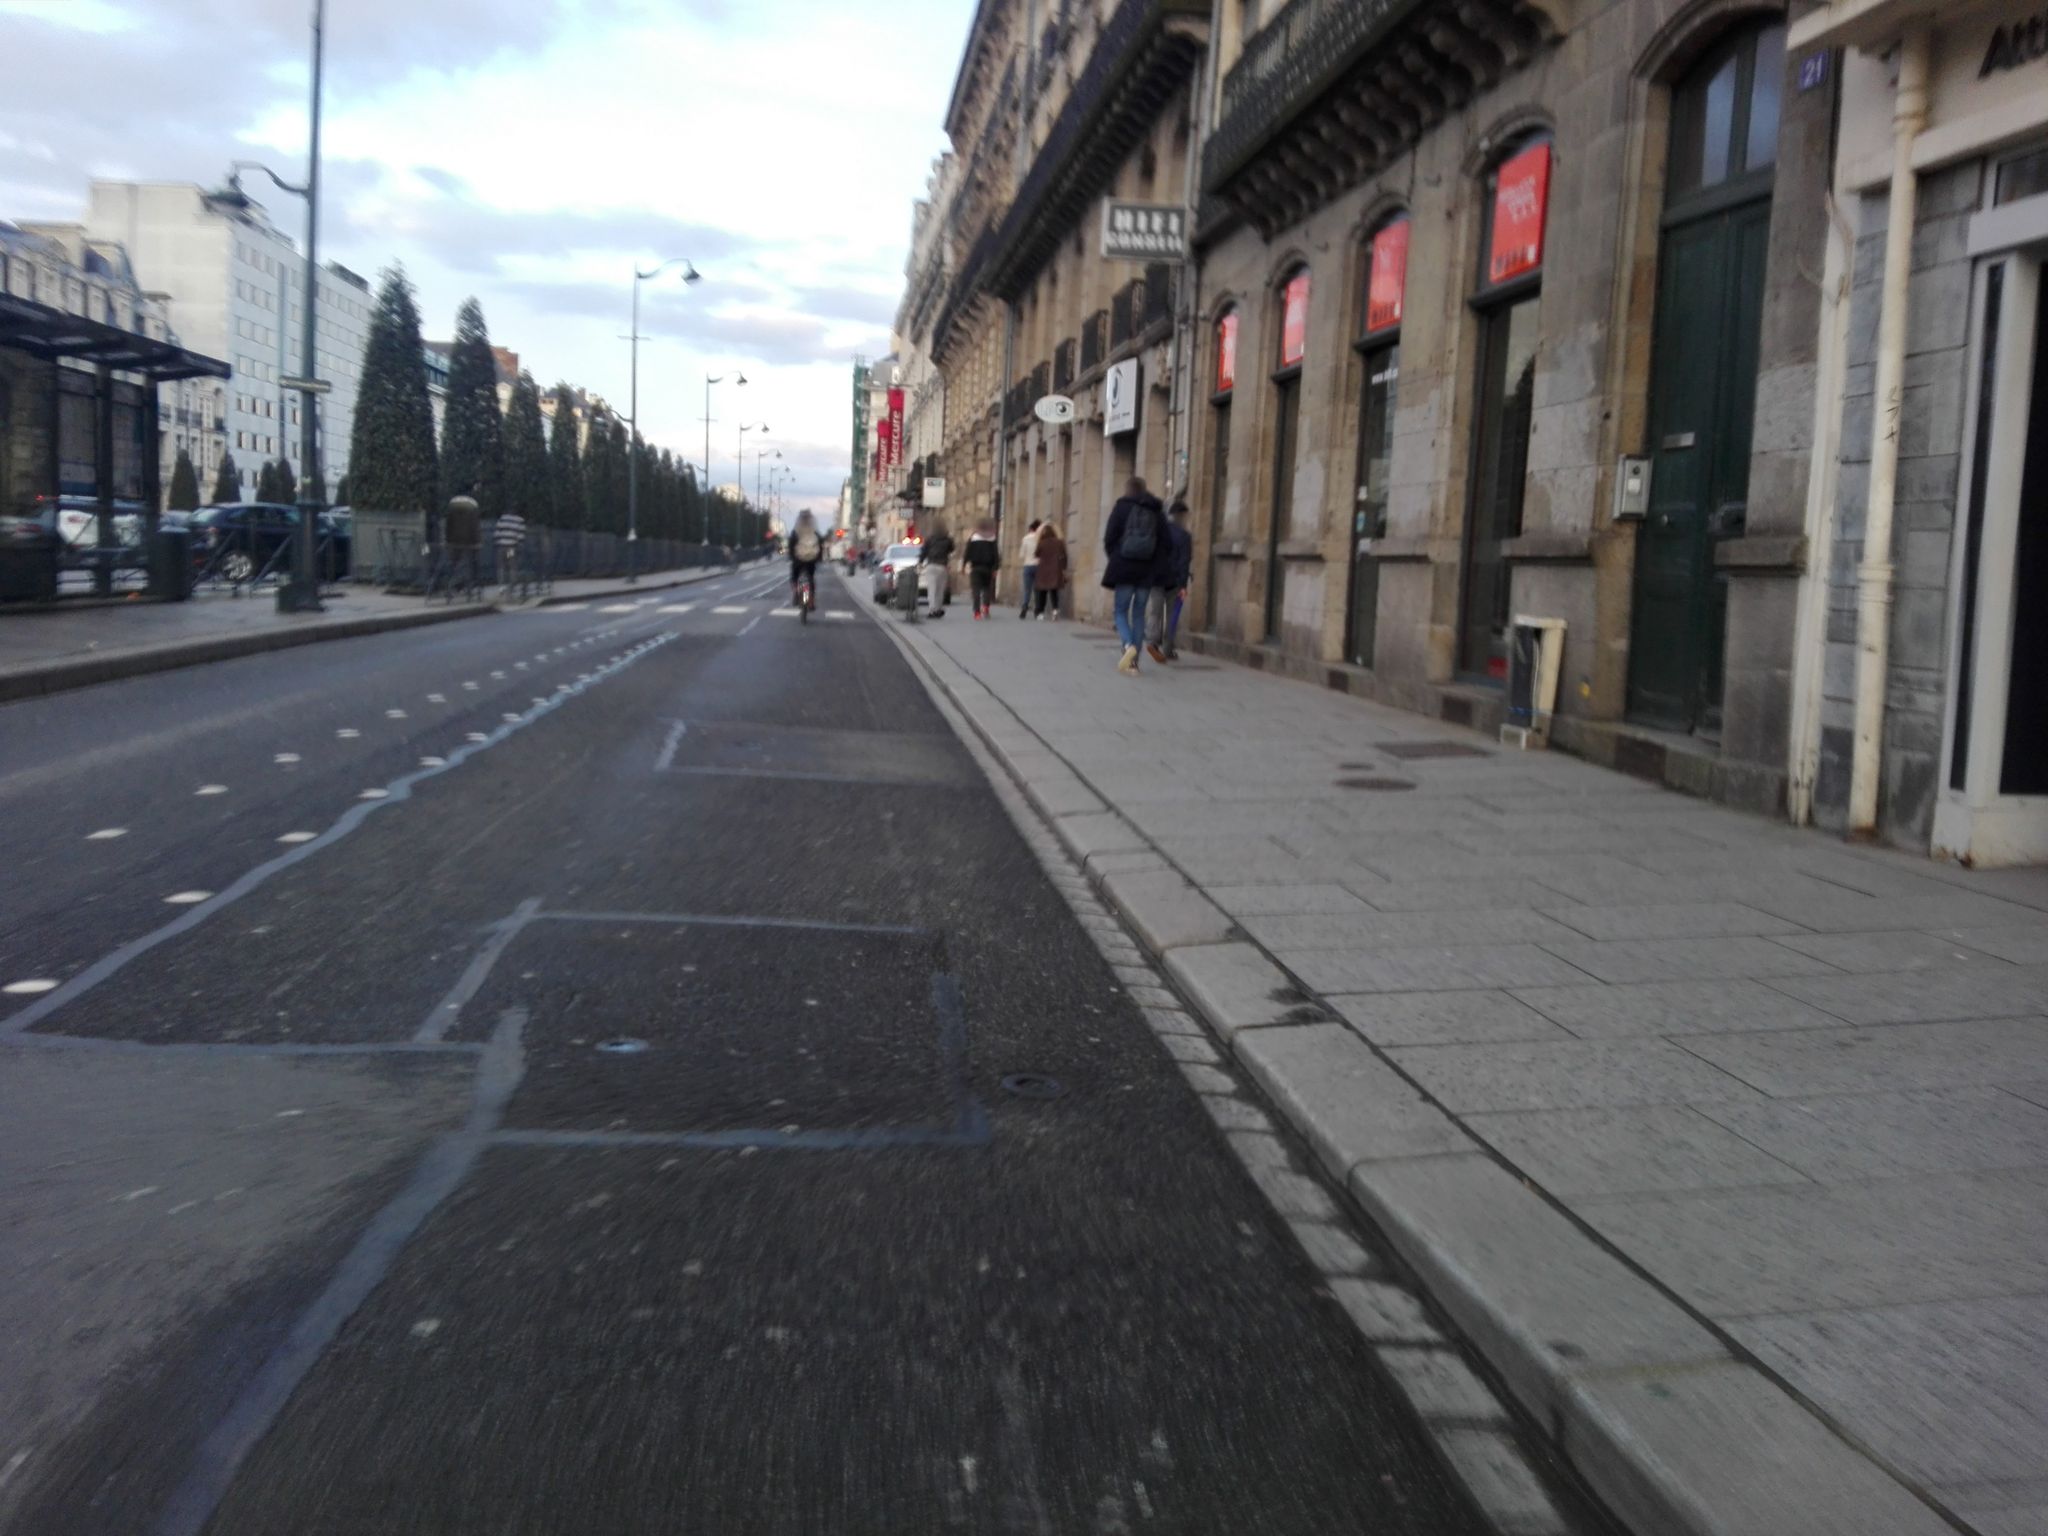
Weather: cloudy
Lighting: day
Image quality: good
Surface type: railway
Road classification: living_street, service
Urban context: urban centre
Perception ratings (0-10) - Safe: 3.62, Lively: 8.37, Beautiful: 7.95, Boring: 3.83, Depressing: 2.19, Wealthy: 4.48